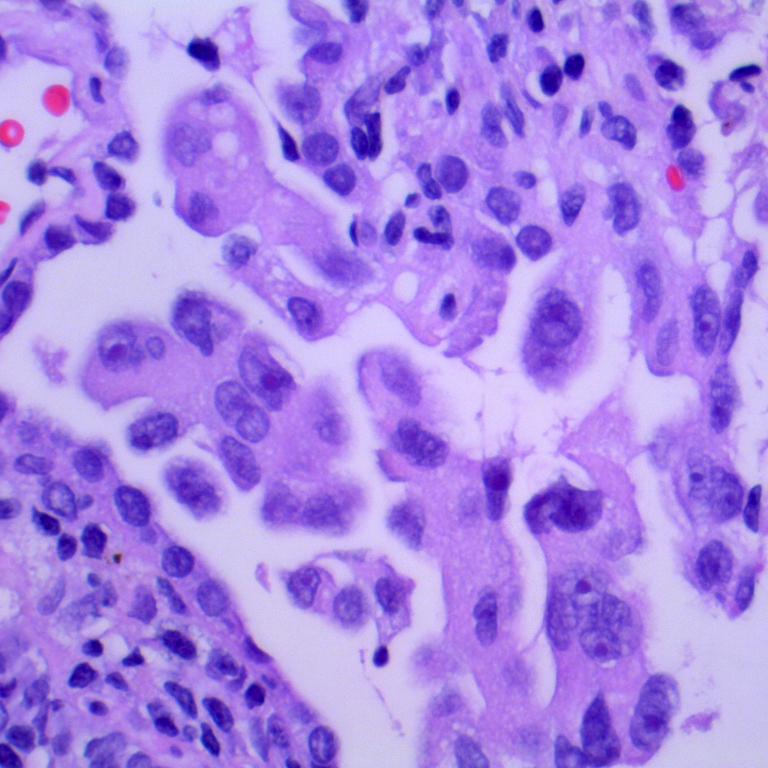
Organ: lung
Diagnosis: adenocarcinomas